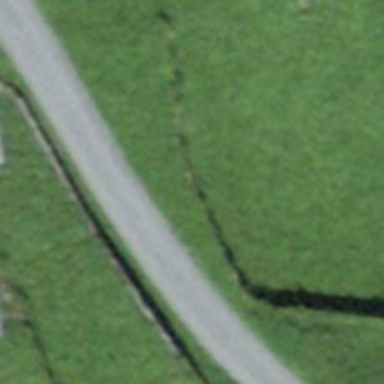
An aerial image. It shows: Dry stone wall barrier.